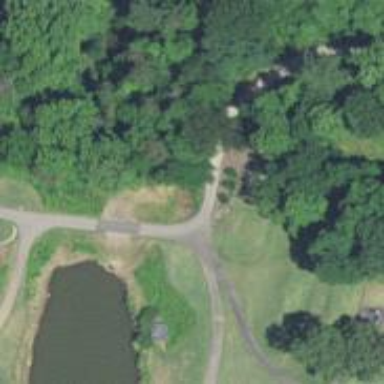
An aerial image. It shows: Path for both roads and golfers.